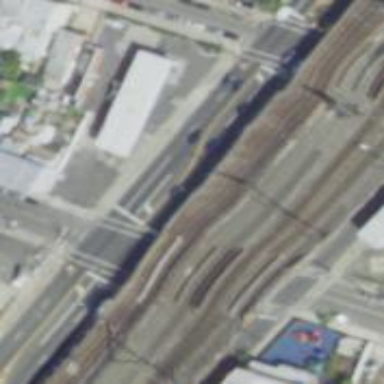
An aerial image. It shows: Railway with electrified contact lines running along embankment.